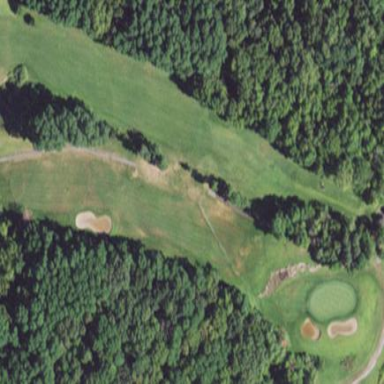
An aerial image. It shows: Grassy area designated as golf fairway.